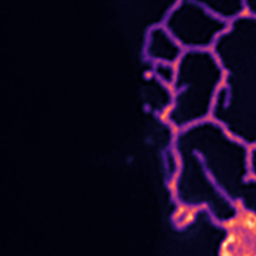
Label: Super-resolution ER image